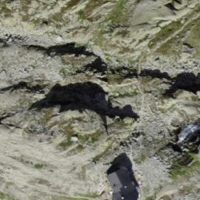
EUNIS habitat code: 48
Species observed at this site:
Phoenicurus ochruros
Motacilla cinerea
Pyrrhocorax graculus
Prunella collaris
Epilobium anagallidifolium
Troglodytes troglodytes
Anthus spinoletta